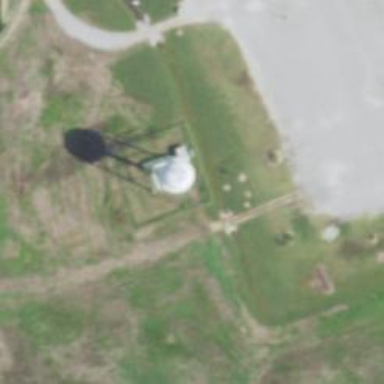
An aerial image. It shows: Water tower that is man-made.